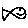
Label: fish